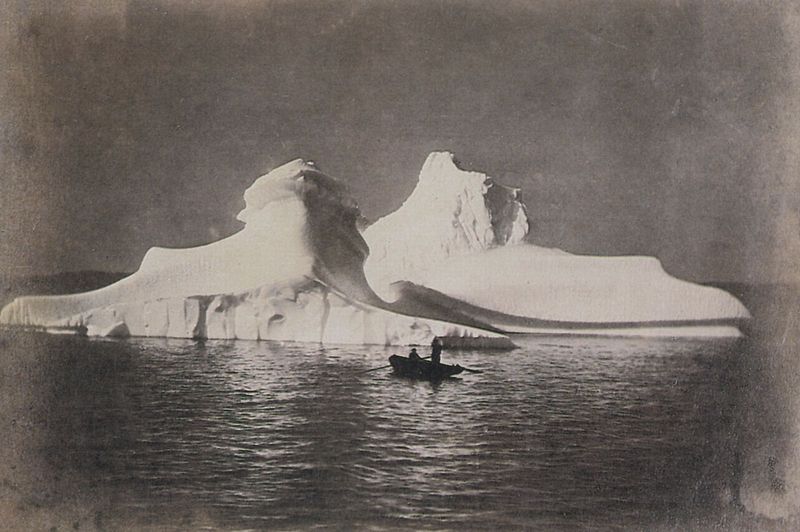
Titel: Eisberge im Baffinmeer
Künstler: Dunmore & Critcherson
Standort: New York
Institution: Sammlung "International Museum of Photography"
Schlagwörter: berg, dunkel, felsen, himmel, mann, meer, schatten, wasser, weiß, wolken, frauen, landschaft, menschen, see, ufer, elegant, frau, grau, hintergrund, licht, männer, schwarz, vordergrund, eis, schnee, alt, mensch, stehen, tod, tot, horizont, kalt, natur, norden, spiegelung, wind, einsam, gewässer, sonne, insel, land, sitzend, stehend, paar, spitzen, boot, boote, kahn, paddel, ruder, skulptur, schiff, wellen, zwei, berge, gebirge, gletscher, schichten, klein, vergilbt, linien, winter, atlantik, ruderboot, ruderer, rudern, trübe, mondlicht, umriss, schauspiel, klippe, ozean, fliessend, foto, fotografie, photographie, kälte, eisschollen, oberfläche, abbruch, eisberg, schwarz-weiß, trüb, photo, senkrecht, männder, alaska, weich, wellenförmig, verloren, fotographie, geschmolzen, modelliert, scholle, nachen, bott, titanic, eisberge, münner, phot, verblasst, zwei menschen, daguerre, expedition, grönland, nordpol, arktis, eismeer, eisscholle, antarktis, südpol, nordmeer, antarktika, eisber, eisbergs, gekräuselt, naturskulptur, schoff, spitzbergen, kleines boot, 19 jh, ruhige see, duoton, polargebiet